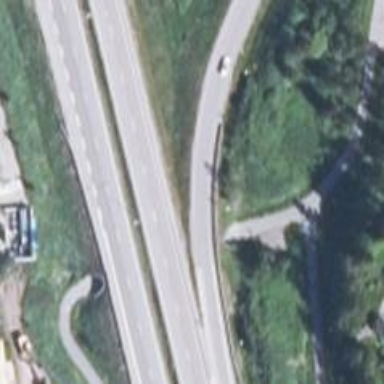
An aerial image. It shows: Motorway link.